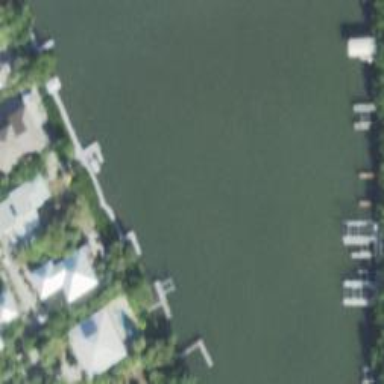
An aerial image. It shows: Dock located along the waterway.